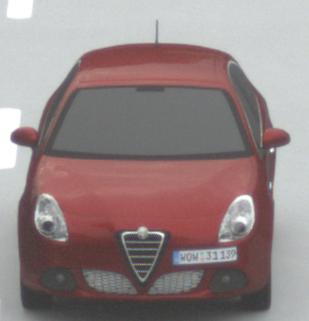
Make: Alfa Romeo
Model: Giulietta 1.4 TB 16V
Detailed model: Giulietta (940)
Model produced from: 2010/05
Model produced until: 2013/03
Doors: 5
Color: red
Road condition: dry road
Daytime: morning or afternoon
Contrast: low contrast